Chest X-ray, PA view. Patient: 12 years old, sex M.
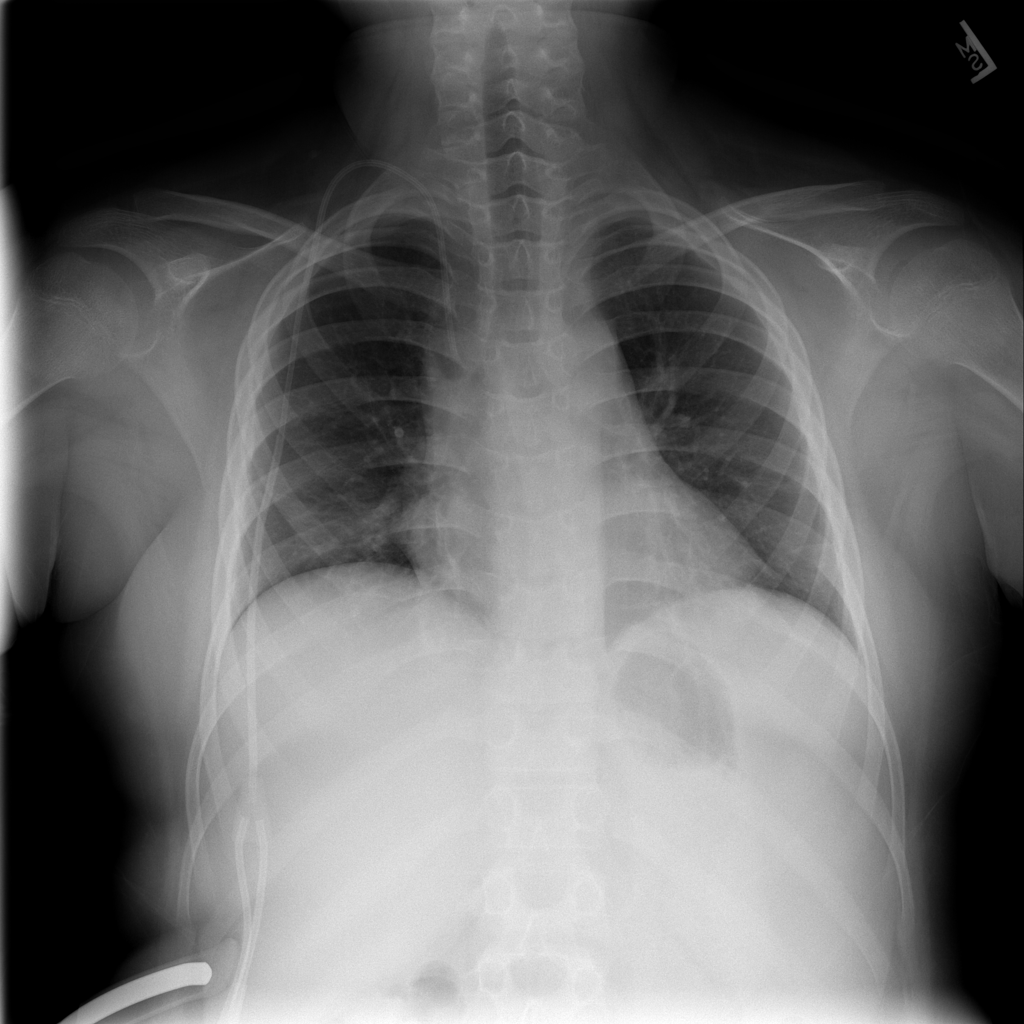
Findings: No Finding